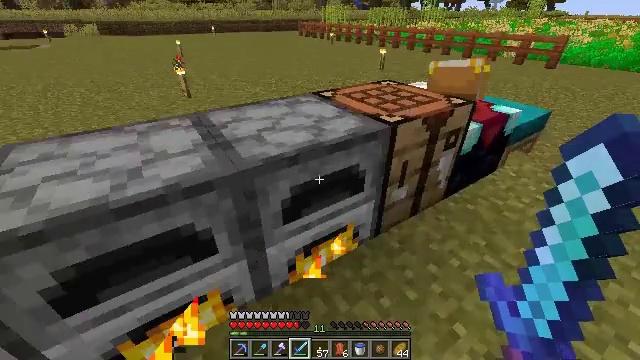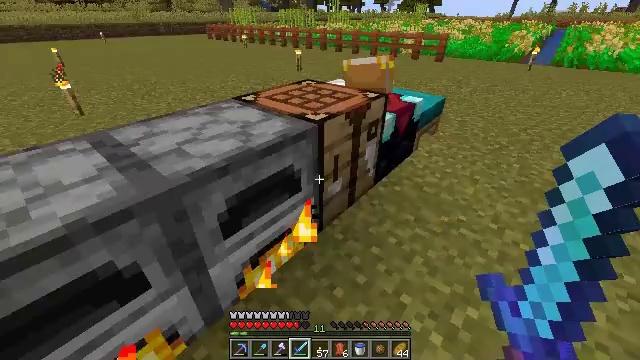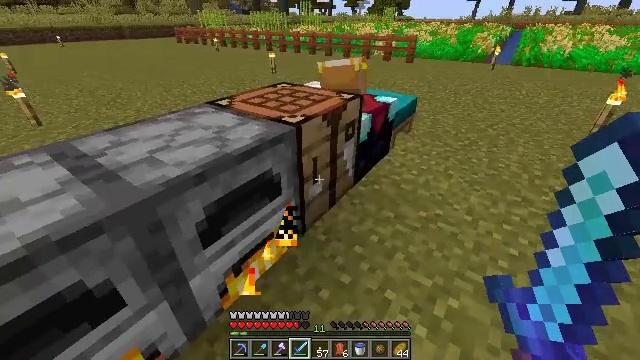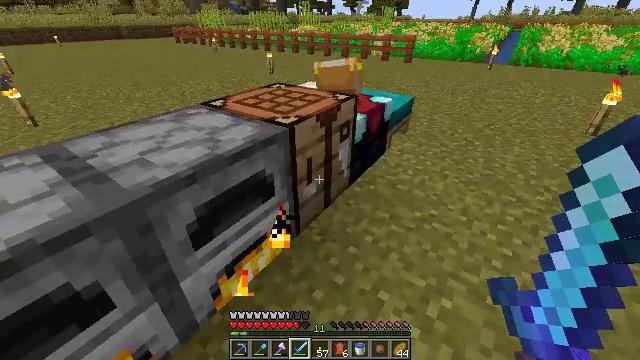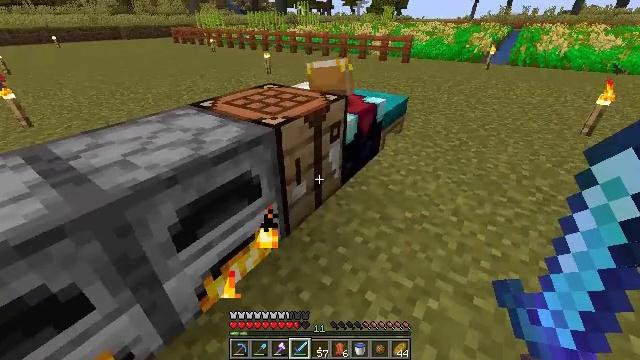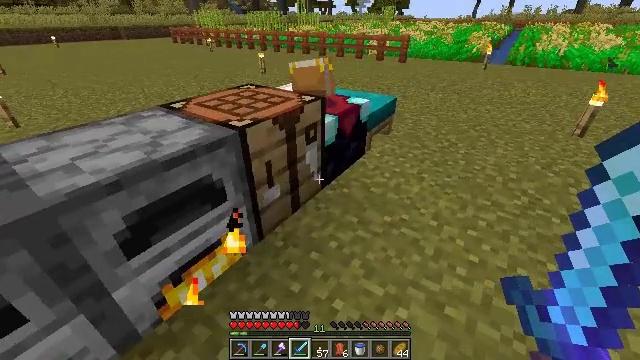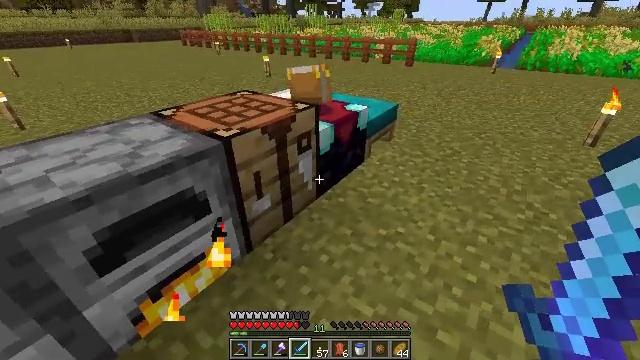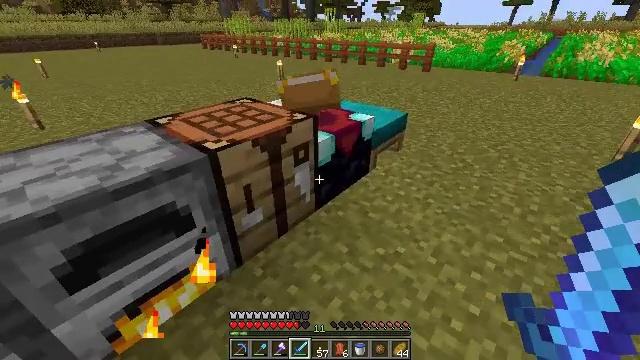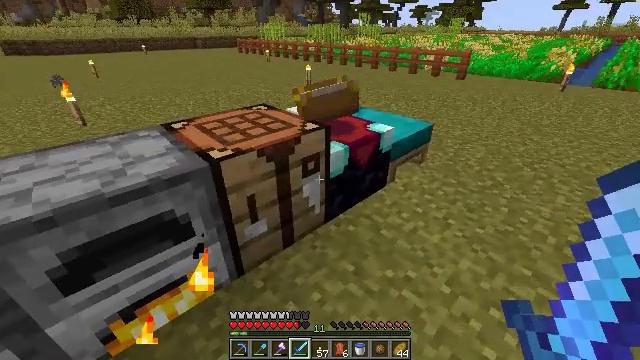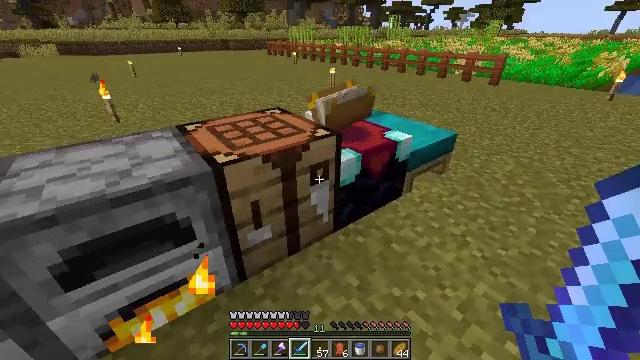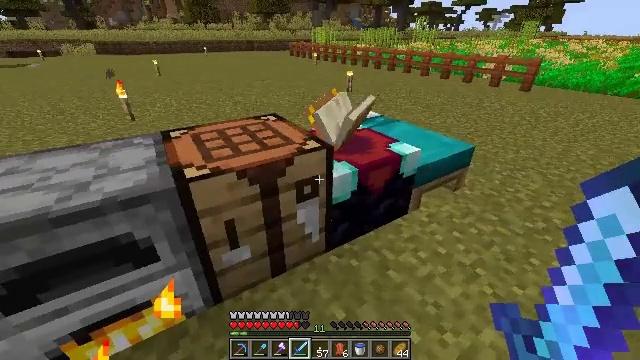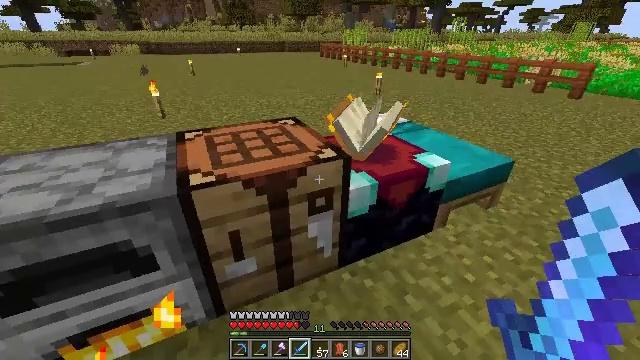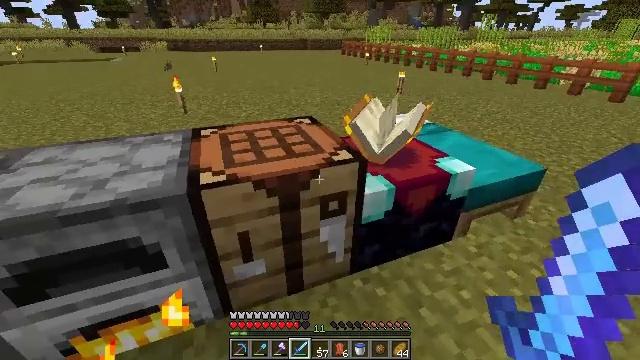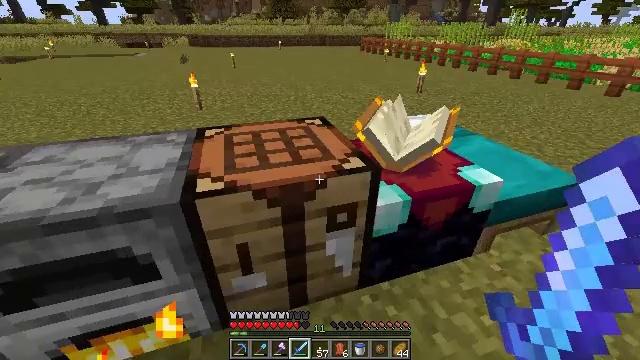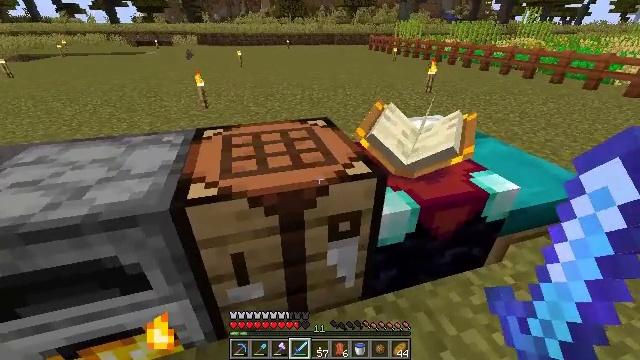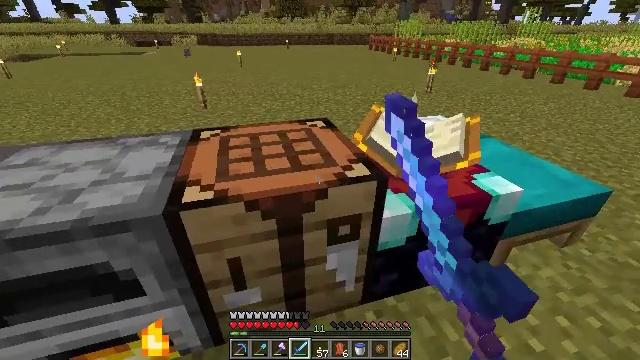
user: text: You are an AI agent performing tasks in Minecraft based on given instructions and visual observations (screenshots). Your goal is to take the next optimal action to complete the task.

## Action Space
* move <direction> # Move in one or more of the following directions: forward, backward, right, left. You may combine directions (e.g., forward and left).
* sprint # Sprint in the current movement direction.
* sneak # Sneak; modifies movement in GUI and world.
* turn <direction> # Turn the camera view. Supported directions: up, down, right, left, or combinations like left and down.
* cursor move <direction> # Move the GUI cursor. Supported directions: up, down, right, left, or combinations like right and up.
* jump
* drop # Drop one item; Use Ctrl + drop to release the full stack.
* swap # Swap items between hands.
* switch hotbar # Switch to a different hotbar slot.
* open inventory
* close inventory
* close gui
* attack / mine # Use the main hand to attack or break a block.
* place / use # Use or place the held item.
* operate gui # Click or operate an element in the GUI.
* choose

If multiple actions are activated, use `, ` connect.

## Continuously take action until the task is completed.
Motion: motion action
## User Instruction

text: Generate yellow dye within the crafting interface.
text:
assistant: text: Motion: turn right
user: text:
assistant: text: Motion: turn right
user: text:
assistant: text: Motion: move right
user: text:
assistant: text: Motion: move right
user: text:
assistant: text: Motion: move forward and move right
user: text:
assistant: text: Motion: move forward and move right, turn left
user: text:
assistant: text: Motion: move forward and move right, turn left
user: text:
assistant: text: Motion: move forward and move right, turn left
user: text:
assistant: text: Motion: move forward and move right, turn left
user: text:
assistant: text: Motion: move forward, turn left
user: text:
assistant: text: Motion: move forward, turn left
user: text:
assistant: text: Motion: move forward, turn left
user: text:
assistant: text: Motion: turn left
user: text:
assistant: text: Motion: turn left, use / place
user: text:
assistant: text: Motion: use / place
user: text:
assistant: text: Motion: use / place
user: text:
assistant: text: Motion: no_op
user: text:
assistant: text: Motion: no_op
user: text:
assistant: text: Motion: open gui
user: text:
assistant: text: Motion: no_op
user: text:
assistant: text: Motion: cursor move right and down
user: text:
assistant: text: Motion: cursor move right and down
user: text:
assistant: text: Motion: cursor move right
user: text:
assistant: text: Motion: no_op
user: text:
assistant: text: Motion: no_op
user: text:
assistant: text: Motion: no_op
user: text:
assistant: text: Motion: no_op
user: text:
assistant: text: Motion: cursor move right
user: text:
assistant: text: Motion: cursor move right
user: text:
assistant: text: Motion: no_op